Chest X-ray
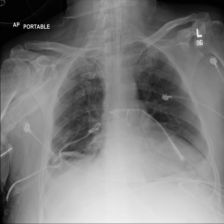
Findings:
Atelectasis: positive
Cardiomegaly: negative
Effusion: negative
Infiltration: positive
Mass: negative
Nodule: negative
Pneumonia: negative
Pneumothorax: negative
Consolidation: negative
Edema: negative
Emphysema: negative
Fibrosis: negative
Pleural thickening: negative
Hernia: negative